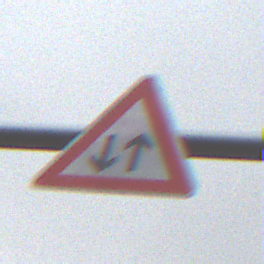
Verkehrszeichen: Gegenverkehr
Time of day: Midday
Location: Outdoor (Nature)
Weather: Overcast
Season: NotSpecified
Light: Natural